Question: I have created a custom Metabox named "Info" on my product pages.
I would like to show the corresponding meta field value in the template behind the product price. But it doesn't output the corresponding meta field value and this is not working.

My problem is that I don't know how I can call the corresponding meta field value. Is it in 'function.php' php file or in 'content-single-product.php' template.
This is the code that I use to create the Metabox :
'''
// Create metabox
<?php
function meta_box1()
{
add_meta_box('new_meta', 'info','new_meta_output','product');
}
add_action ('add_meta_boxes','meta_box1');
function new_meta_output($post)
{
$new_meta = get_post_meta($post->ID,'_new_meta',true);
echo ('<label for="new_meta"> info meta box</label>');
echo ('<input type="text" id="new_meta" name="new_meta" value="'.esc_attr($new_meta).'"/>');
}
function new_meta_save($post_id)
{
$new_meta=sanitize_text_field($_POST['new_meta']);
update_post_meta ($post_id,'_new_meta',$new_meta);
}
add_action('save_post','webtot_new_meta_save');
?>
'''
This code is in function.php file of my theme folder :
'''
// add metabox to behind price product
function meta_product() {
// don't show in product --problem
$new_meta2 = get_post_meta($post->ID,'_new_meta',true);
echo $new_meta2;
// show in product
echo "123456";
}
add_action('woocommerce_single_product_summary', 'meta_product',25);
'''
What I am doing wrong and how can I make it work?
Thanks.
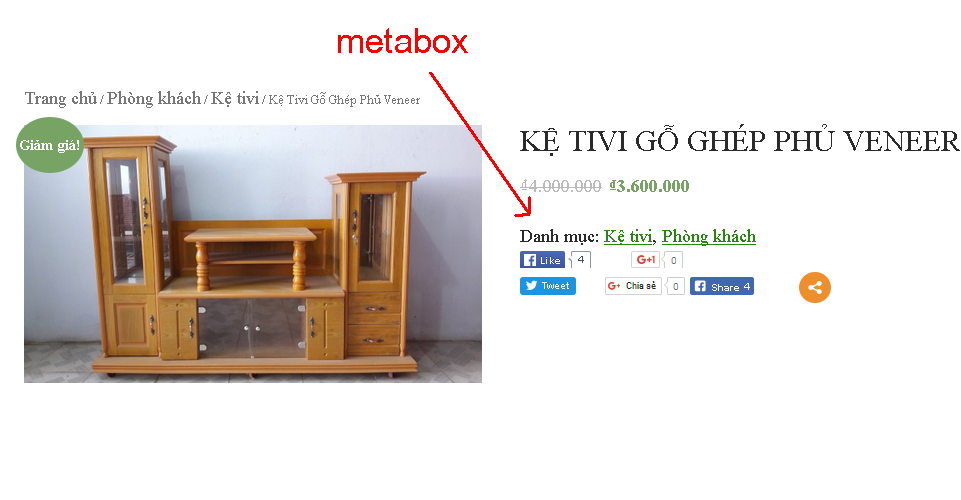
Answer: > 1) You are in your last function. For that you need to use WordPress 'get_the_ID()' and the the data value will be outputted as desired.
2) Your function 'new_meta_save()' has not the same name that in the corresponding add_action .
3) All your code goes on 'function.php' file located in your active theme.
Here is your revisited functional code:
'''
// Creating a custom metabow in Admin Individual product pages
add_action ('add_meta_boxes','add_info_meta_box');
function add_info_meta_box()
{
add_meta_box('new_meta', 'info','info_meta_fields_output','product', 'side');
}
function info_meta_fields_output($post)
{
$new_meta = get_post_meta($post->ID,'_new_meta',true);
echo ('<label for="new_meta"> info meta box</label>');
echo ('<input type="text" id="new_meta" name="new_meta" value="'.esc_attr($new_meta).'"/>');
}
add_action('save_post','save_info_meta_box');
function save_info_meta_box($post_id)
{
$new_meta=sanitize_text_field($_POST['new_meta']);
update_post_meta ($post_id,'_new_meta',$new_meta);
}
// Displaying the value on single product pages
function meta_product($product_id) {
$new_meta2 = get_post_meta(get_the_ID(),'_new_meta', true);
echo $new_meta2;
}
add_action('woocommerce_single_product_summary', 'meta_product',15);
'''
This code is tested and works
---
To show this meta field value after the price you need a priority between '10' and '20', (but if you want to show it before the price, after the title, the priority is going to be between '5' and '10'.
On the concerned template for 'woocommerce_single_product_summary' you have:
'''
<?php
/**
* woocommerce_single_product_summary hook.
*
* @hooked woocommerce_template_single_title - 5
* @hooked woocommerce_template_single_rating - 10
* @hooked woocommerce_template_single_price - 10
* @hooked woocommerce_template_single_excerpt - 20
* @hooked woocommerce_template_single_add_to_cart - 30
* @hooked woocommerce_template_single_meta - 40
* @hooked woocommerce_template_single_sharing - 50
*/
do_action( 'woocommerce_single_product_summary' );
?>
'''